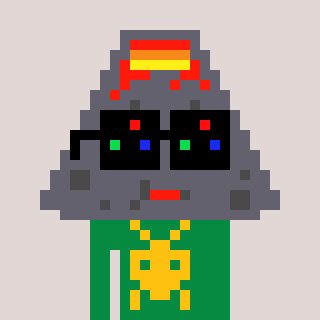
a pixel art character with square black sunglasses, a volcano-shaped head and a green-colored body on a warm background